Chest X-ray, PA view. Patient: 50 years old, sex M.
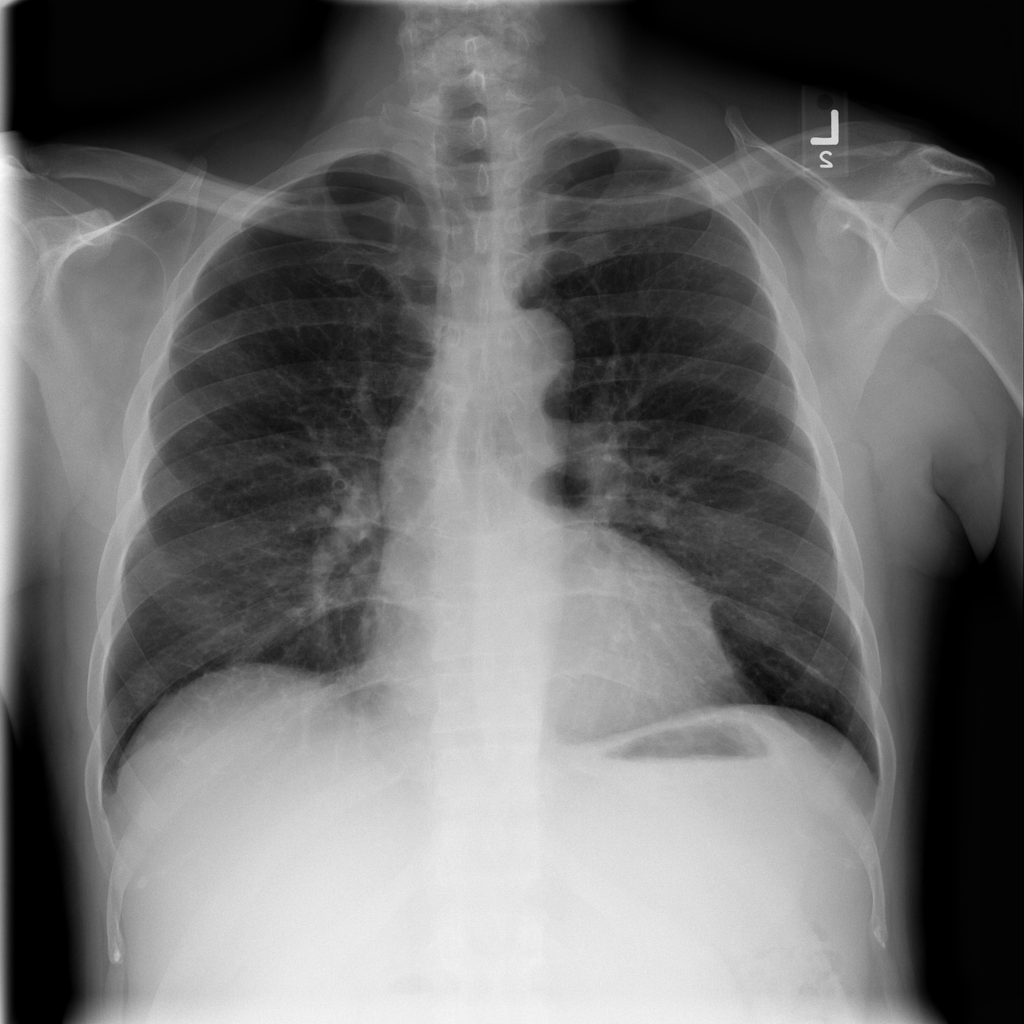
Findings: No Finding